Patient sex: M
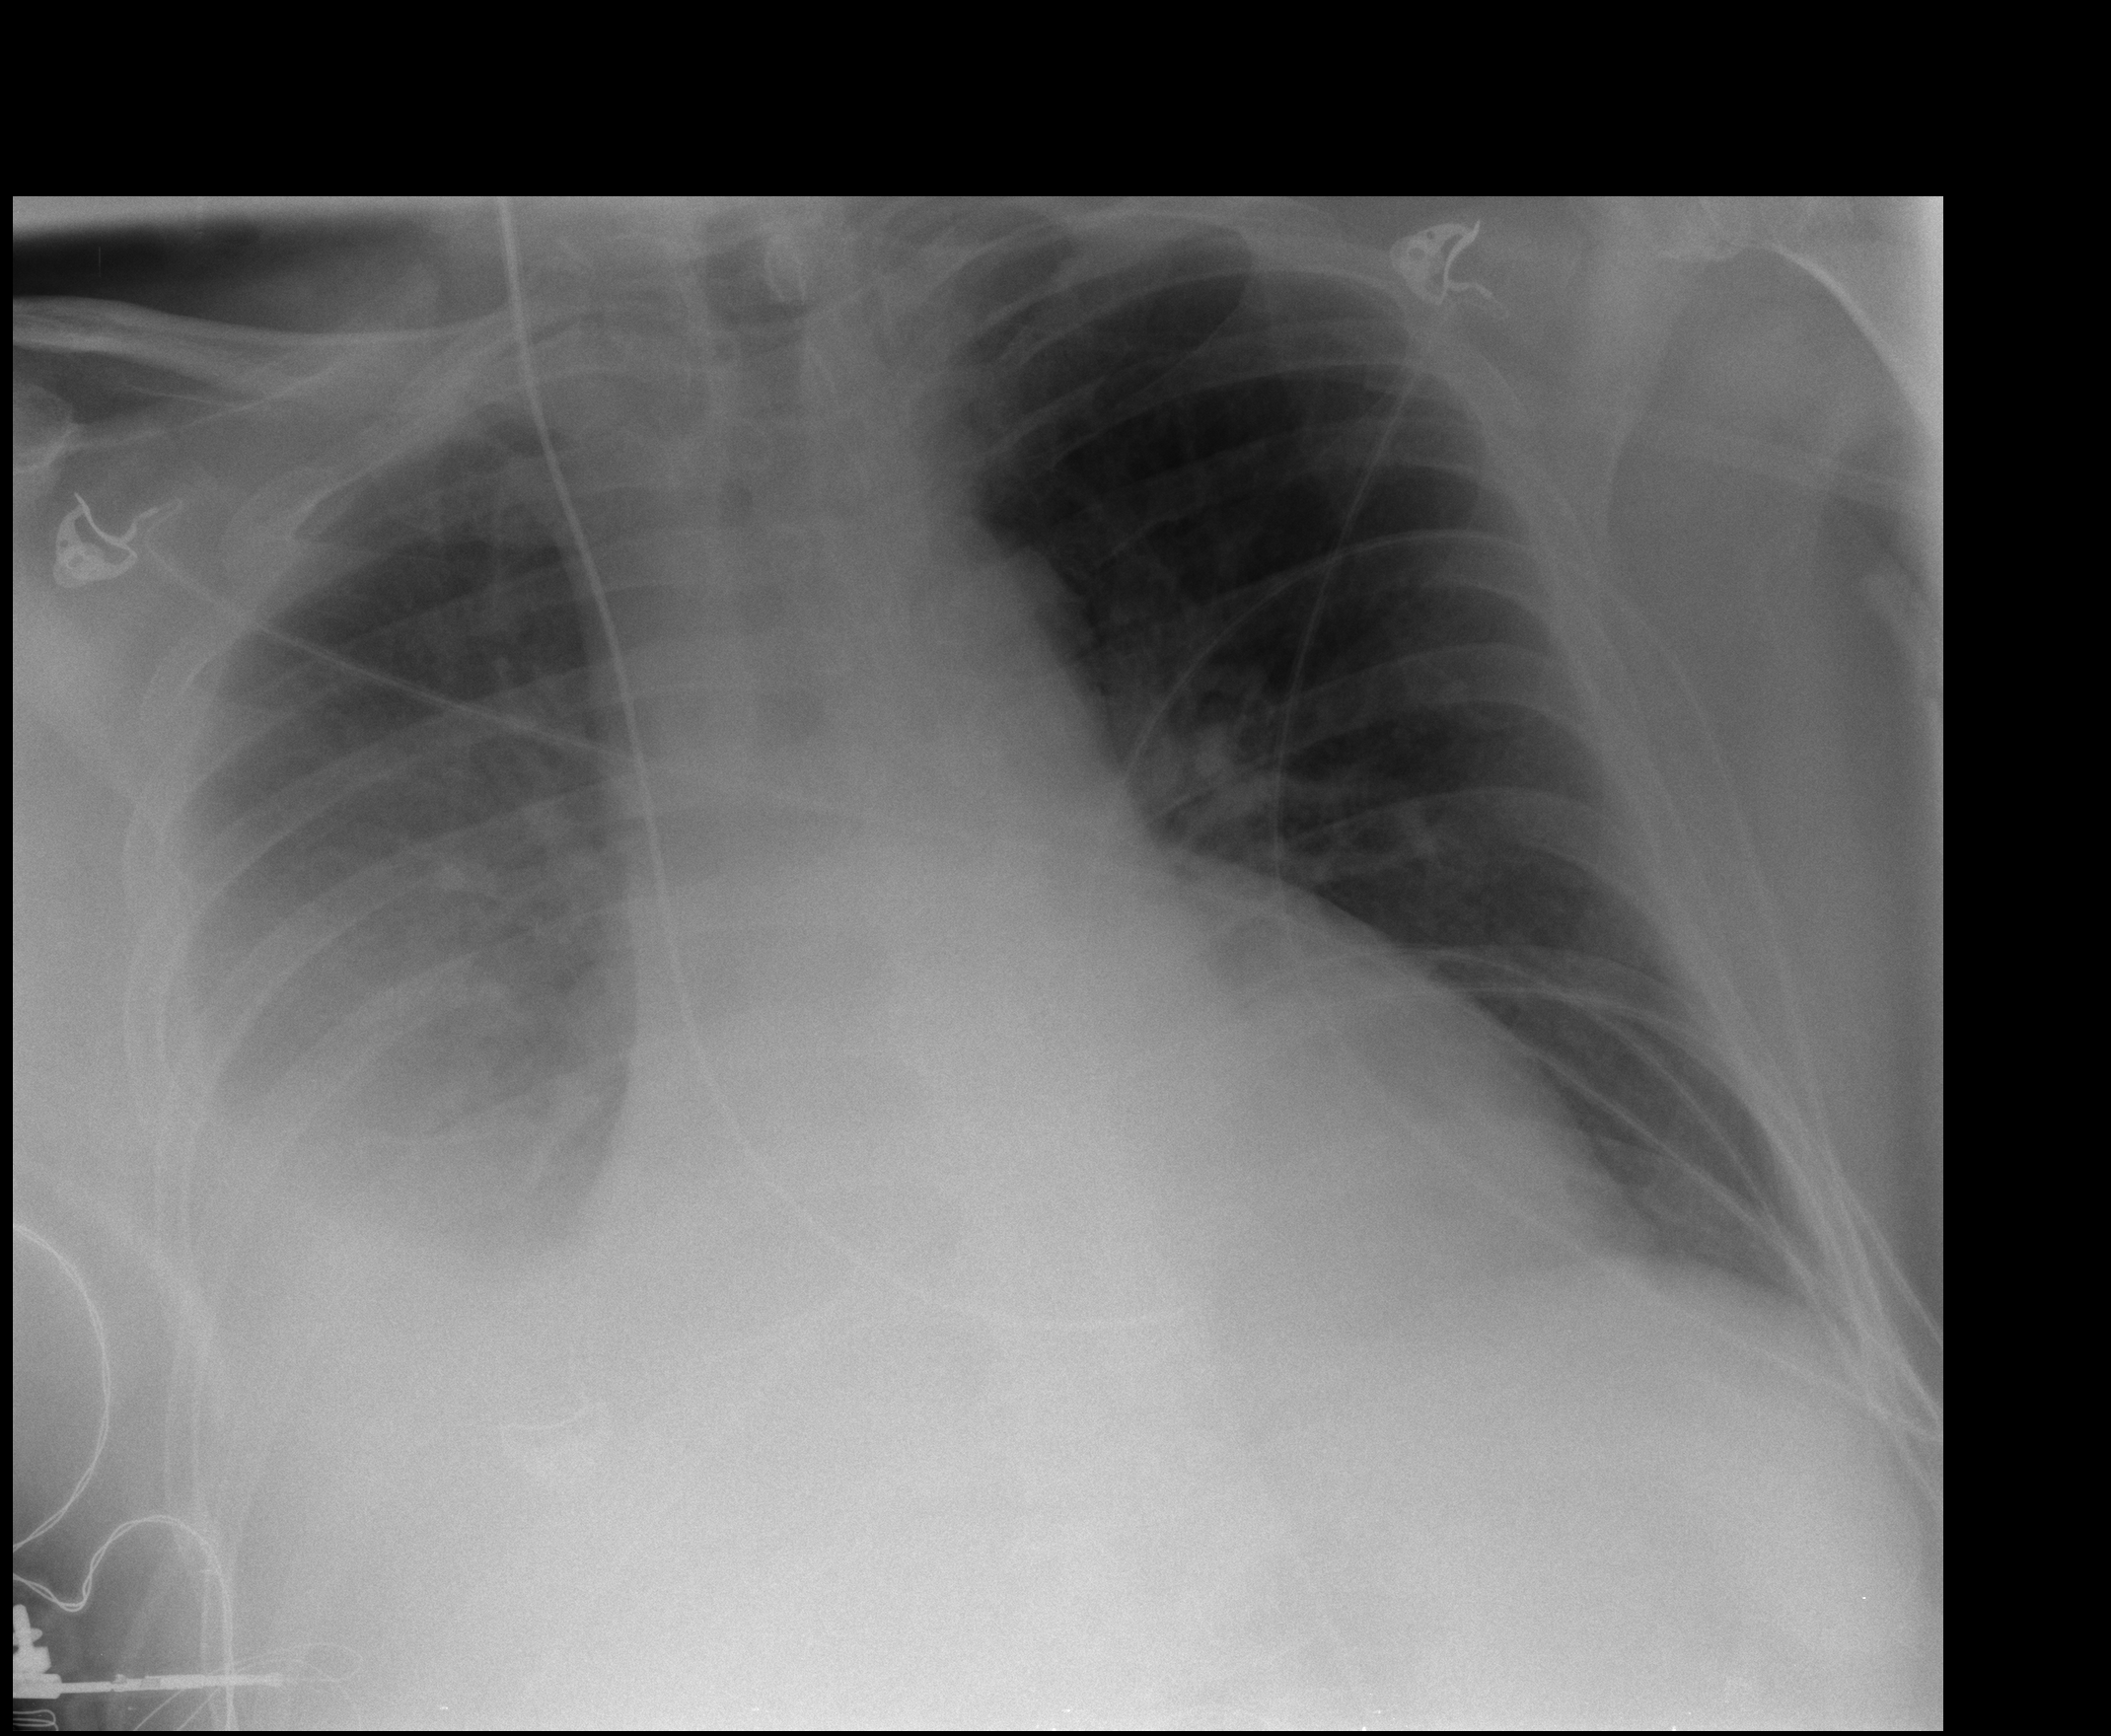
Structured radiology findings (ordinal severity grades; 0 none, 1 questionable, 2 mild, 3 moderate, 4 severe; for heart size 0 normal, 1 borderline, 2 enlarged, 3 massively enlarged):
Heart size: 2
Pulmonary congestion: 1
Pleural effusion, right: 3
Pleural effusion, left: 0
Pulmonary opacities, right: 1
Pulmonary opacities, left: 0
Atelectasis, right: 2
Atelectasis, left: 2